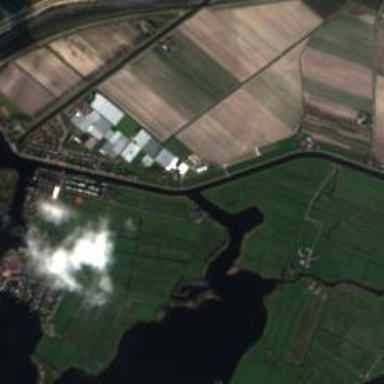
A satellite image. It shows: Canal.